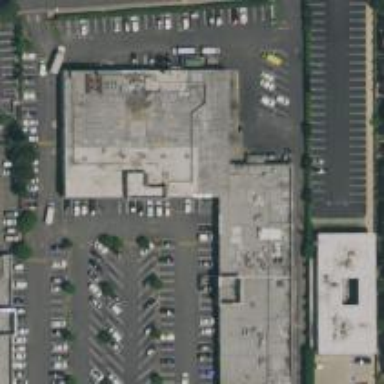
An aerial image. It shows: Supermarket.